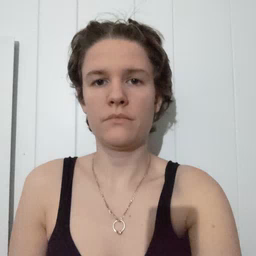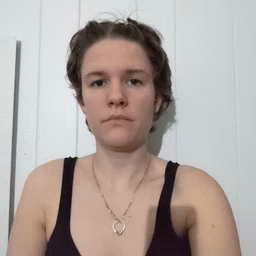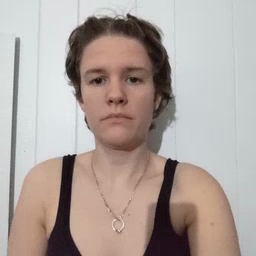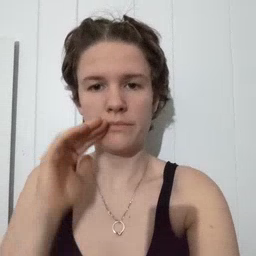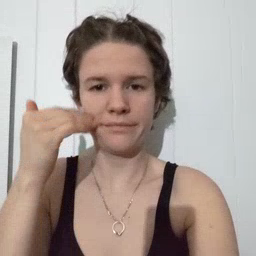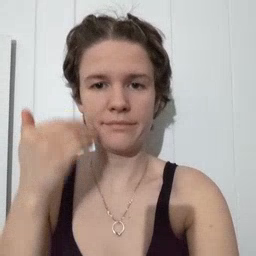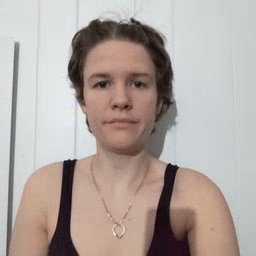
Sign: smile